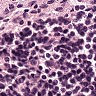
Metastatic tissue present: no